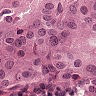
Metastatic tissue present: yes